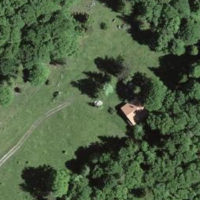
EUNIS habitat code: 44
Species observed at this site:
Cardamine heptaphylla
Pinus sylvestris
Fraxinus excelsior
Cynosurus cristatus
Fagus sylvatica
Cerastium fontanum
Urtica dioica
Picea abies
Trifolium pratense
Dactylis glomerata
Lathyrus pratensis
Brachypodium pinnatum
Gymnadenia conopsea
Juniperus communis
Colchicum autumnale
Geranium robertianum
Neottia nidus-avis
Achillea millefolium
Briza media
Cephalanthera rubra
Corylus avellana
Heracleum sphondylium
Lotus corniculatus
Leucanthemum vulgare
Campanula rotundifolia
Mercurialis perennis
Prunella vulgaris
Plantago media
Holcus lanatus